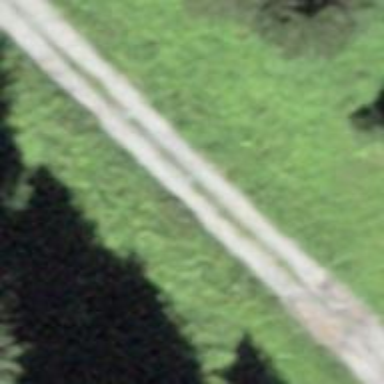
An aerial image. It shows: Gravel driveway serving as service road.